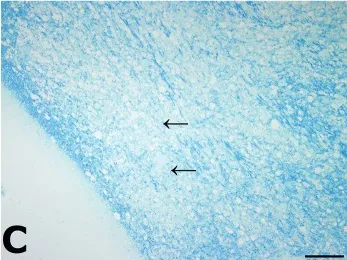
(C) Demyelination of the cerebellum was confirmed by luxol fast blue:cresyl violet staining (LFB/CV). A large area of tissue lacked the blue staining of myelin sheaths (arrows). LFB/CV, bar: 500 mum.
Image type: pathology (acid_fast)